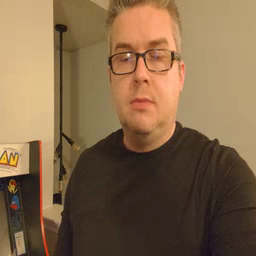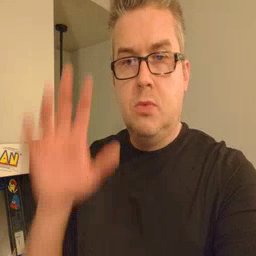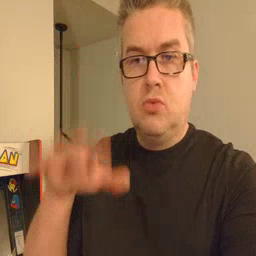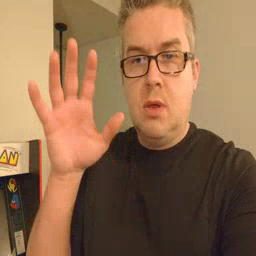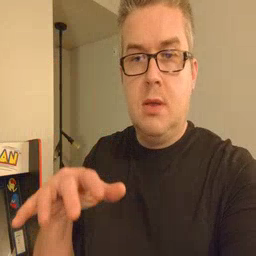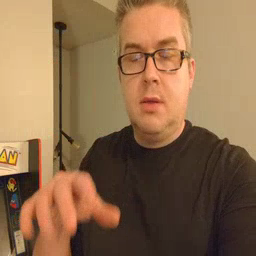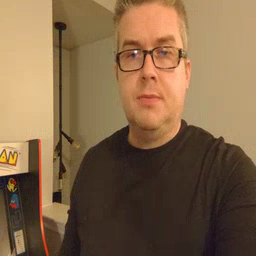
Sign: rain